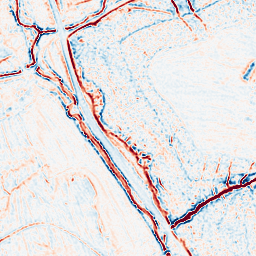
Category: multiscale
Decomposition family: log
Decomposition parameters: sigma: 1
Upsampling method: bicubic
Upsampling parameters: scale: 4
Upsampling scale: 4